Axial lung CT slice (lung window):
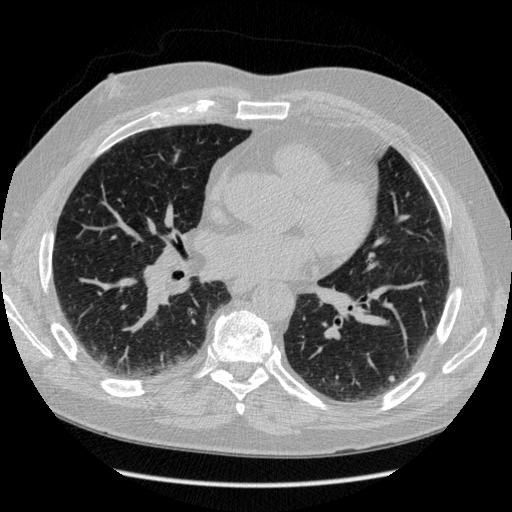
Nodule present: yes
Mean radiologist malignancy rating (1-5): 2.667